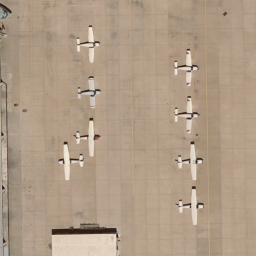
Label: airplane